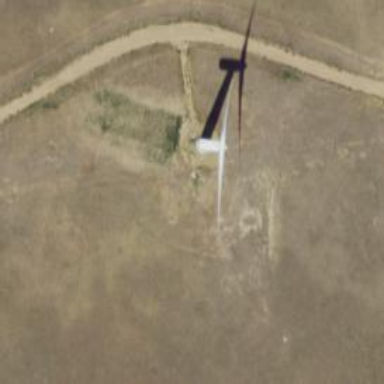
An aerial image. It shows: Wind generator powered by horizontal-axis wind turbine.